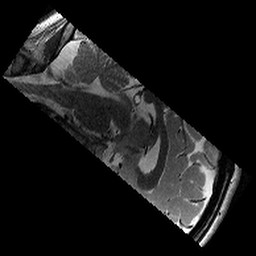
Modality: T2w
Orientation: sagittal
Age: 13
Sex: male
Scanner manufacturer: siemens
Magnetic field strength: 3 T
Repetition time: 9.23 s
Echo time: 0.067 s